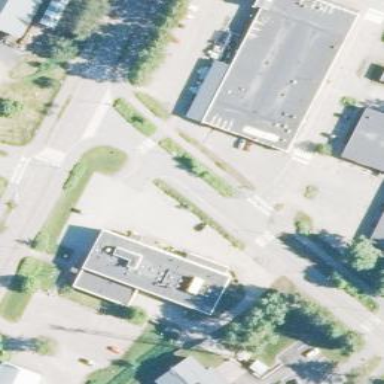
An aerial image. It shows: Retail building housing variety store.